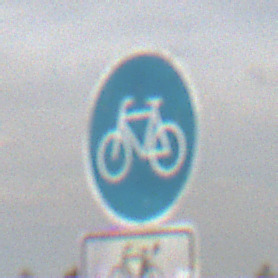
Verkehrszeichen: Radweg
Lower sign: EinspurigeFahrzeugeFrei6
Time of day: Midday
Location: Outdoor (Nature)
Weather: PartlyCloudy
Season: NotSpecified
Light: Natural